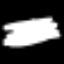
Label: octagon